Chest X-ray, PA view. Patient: 59 years old, sex M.
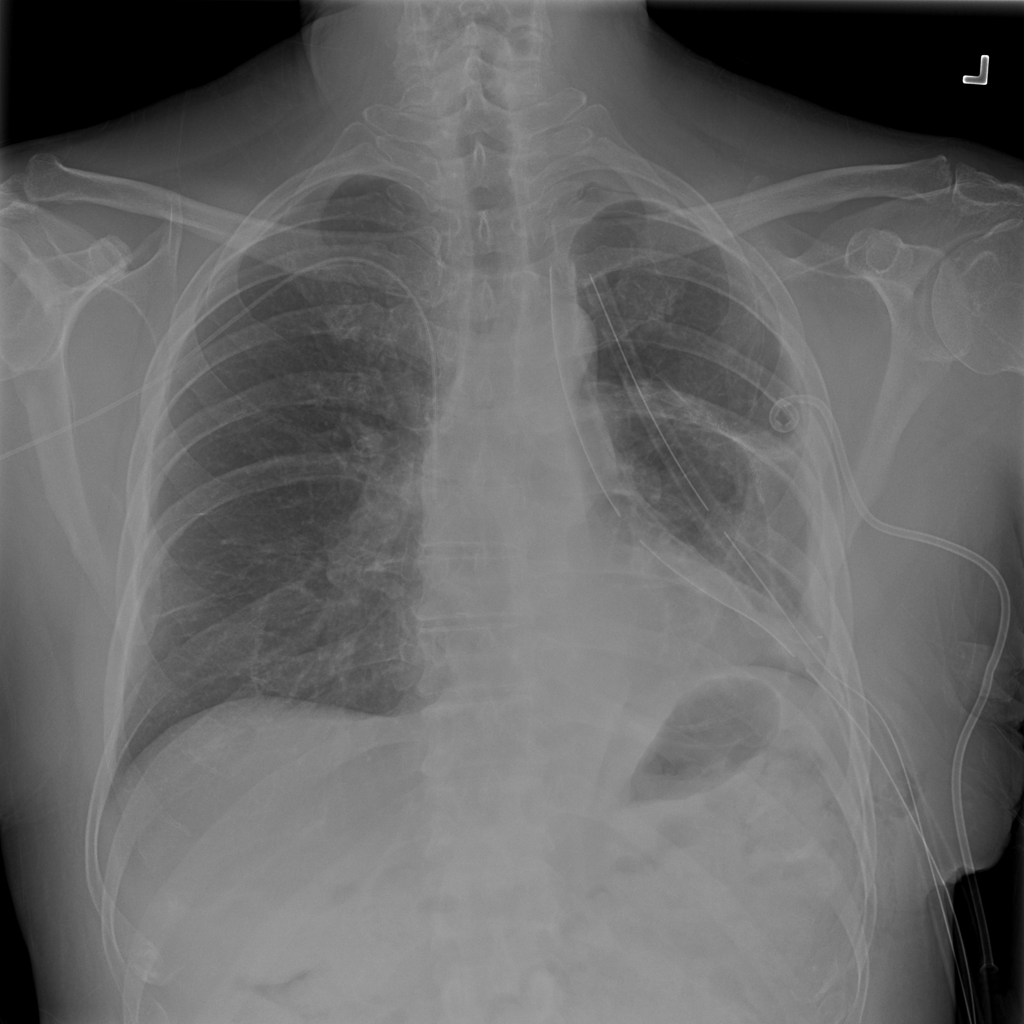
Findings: No Finding